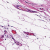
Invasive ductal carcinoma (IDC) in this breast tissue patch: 0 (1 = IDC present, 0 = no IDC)